Question: How do I fix date in sql server that does not have a proper day, month and year order?
I'd like to fix this in both sql server and Cognos and apply the standard date format MM/DD/YYYY format. But some records in the Date column (Date of Death column). Some records are on the MM/DD/YYYY format while other records are in YYYY/MM/DD format. Some records doesn't have zeros in the month or day category.
For example July 1, 2015, it can either be shown as <PHONE> or <PHONE> or <PHONE>. Is there a way to fix this in SQL server? Or should I go to the datawarehouse team and fix the metadata itself?

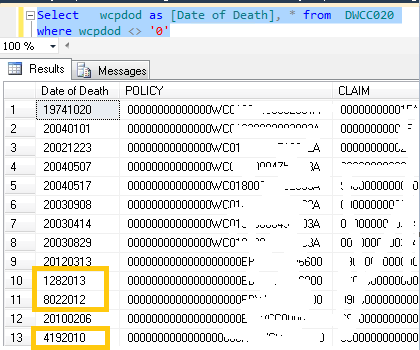
Answer: You have two issues to resolve: fix existing bad data, prevent bad data from being entered moving forward. Is this data coming from upstream somewhere? Looks like it, and i will bet, getting them to fix both will be challenging.
1. If you can have your data source fix it so data is always entered correctly, great.
2. If you can have your data source fix existing data so it is correct, great.
If you are unsuccessful with either, then best thing is to create some kind of batch job that catches or identifies dates in bad format, and then manually fix them. There will be no automated way to fix the data, because as @Quassnoi showed you, distinguishing between 01 and 10, will be difficult.